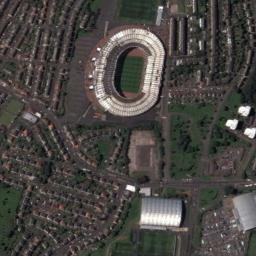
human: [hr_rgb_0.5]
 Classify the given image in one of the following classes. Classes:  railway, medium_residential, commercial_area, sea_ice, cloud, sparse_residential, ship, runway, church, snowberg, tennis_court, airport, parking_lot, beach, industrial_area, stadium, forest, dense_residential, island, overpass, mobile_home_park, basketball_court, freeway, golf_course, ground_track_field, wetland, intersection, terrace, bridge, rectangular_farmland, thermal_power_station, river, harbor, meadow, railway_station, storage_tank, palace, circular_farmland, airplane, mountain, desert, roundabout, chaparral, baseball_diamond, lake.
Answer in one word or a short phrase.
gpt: stadium